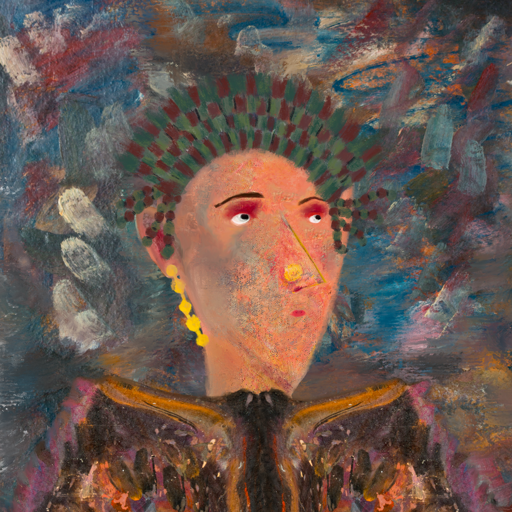
Background: Boggyland, Head And Neck Side: Irani, Face Side: Irani, Bust: Gypsy_Queen, Hair Side: Blank, Head Accessory: After_Raid_Crown, Second Necklace: Blank, Necklace: Blank, Baby: Blank